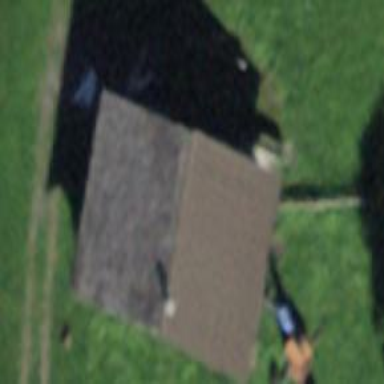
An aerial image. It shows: Rural barn.